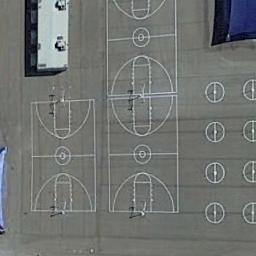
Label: basketball_court